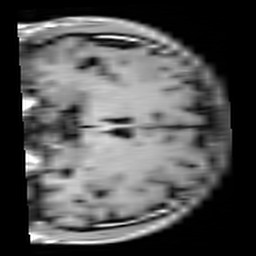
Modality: T1w
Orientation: coronal
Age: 27
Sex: male
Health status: healthy
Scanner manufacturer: siemens
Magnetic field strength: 3 T
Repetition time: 4.1 s
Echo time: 0.0085 s